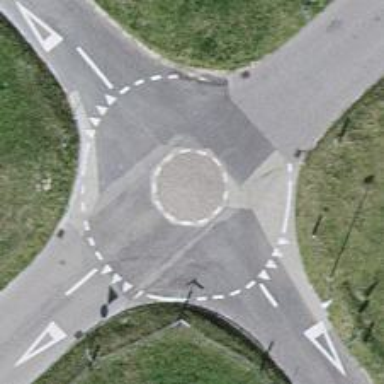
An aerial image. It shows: Mini roundabout on the road.